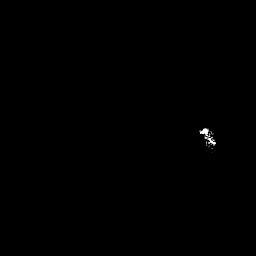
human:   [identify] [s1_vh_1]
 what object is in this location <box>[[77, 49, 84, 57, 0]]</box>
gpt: <ref>1 small ship at the right</ref>